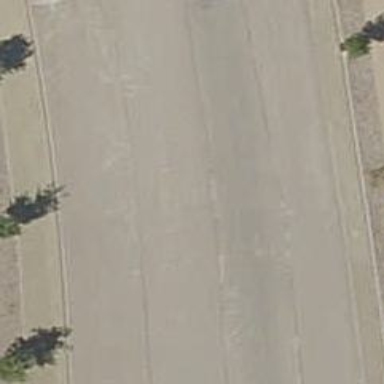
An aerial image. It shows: Paved footway.